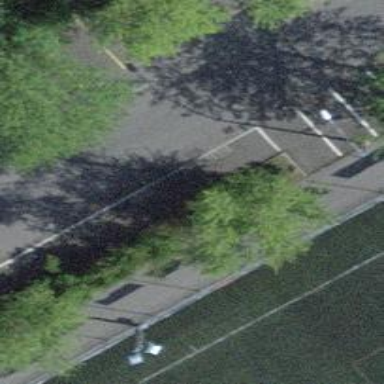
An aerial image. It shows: Motorcycle parking area.